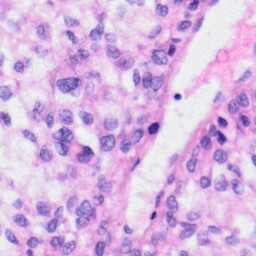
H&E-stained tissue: Liver